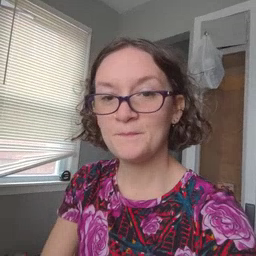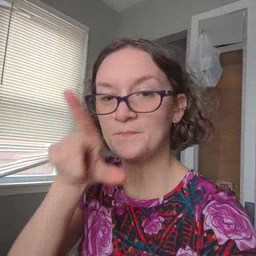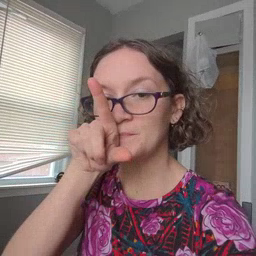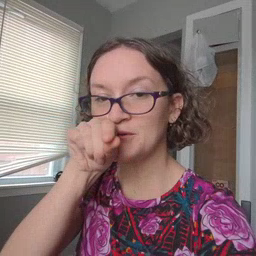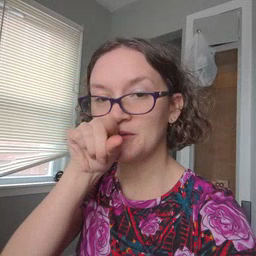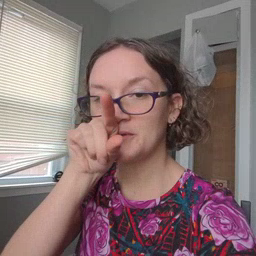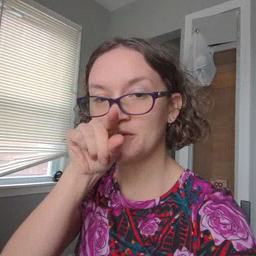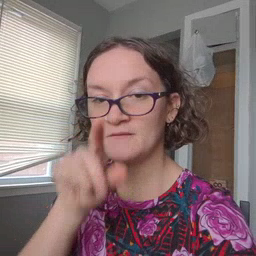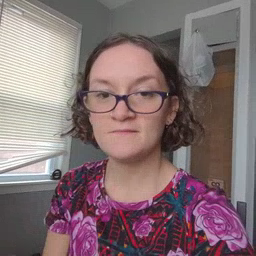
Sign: bird